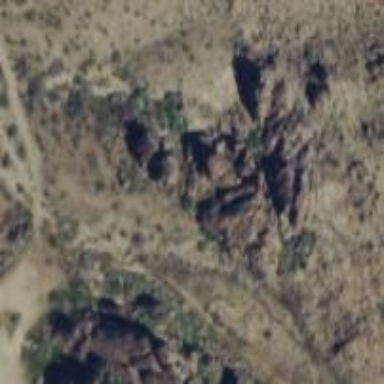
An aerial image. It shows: Landscape dominated by bare rock.